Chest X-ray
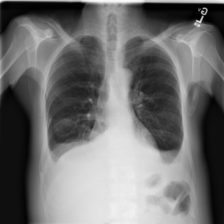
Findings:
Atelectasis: negative
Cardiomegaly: negative
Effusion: positive
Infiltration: negative
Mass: negative
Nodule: negative
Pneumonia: negative
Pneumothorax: negative
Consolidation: negative
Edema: negative
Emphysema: negative
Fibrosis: negative
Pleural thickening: negative
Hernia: negative